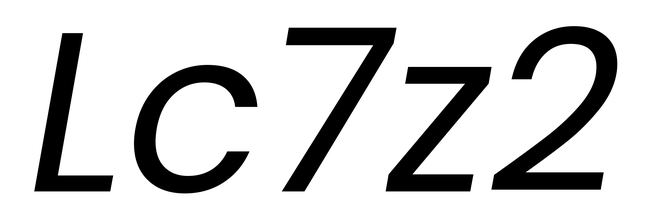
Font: Poppins-Italic